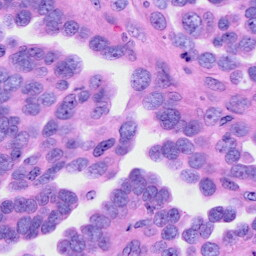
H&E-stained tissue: Ovarian